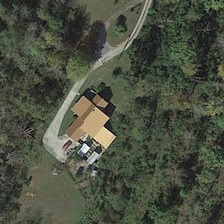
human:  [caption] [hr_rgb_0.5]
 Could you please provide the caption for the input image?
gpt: many green trees are around a building .

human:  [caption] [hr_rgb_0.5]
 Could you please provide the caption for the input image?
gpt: many green trees are around a building .

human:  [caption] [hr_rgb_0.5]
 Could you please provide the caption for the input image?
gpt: many green trees are around a building .

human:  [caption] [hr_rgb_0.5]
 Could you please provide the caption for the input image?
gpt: many green trees are around a building .

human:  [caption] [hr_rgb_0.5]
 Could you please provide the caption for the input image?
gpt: many green trees are around a building .